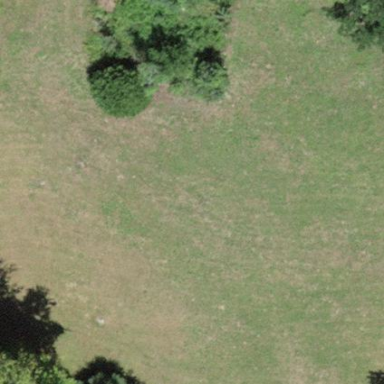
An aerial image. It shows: Beautiful meadow.